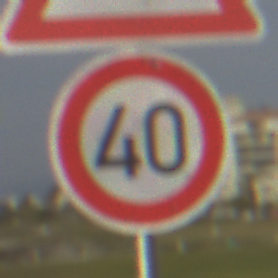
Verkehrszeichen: Geschwindigkeit40
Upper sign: KurveLinks
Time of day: MorningAfternoon
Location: Outdoor (Suburban)
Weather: PartlyCloudy
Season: NotSpecified
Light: Natural